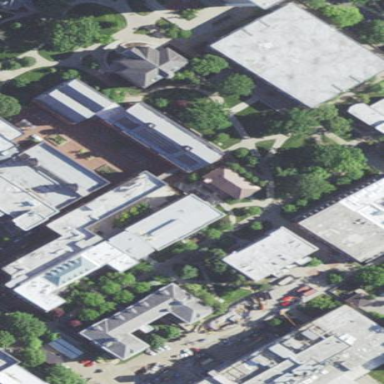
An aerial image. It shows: University building.